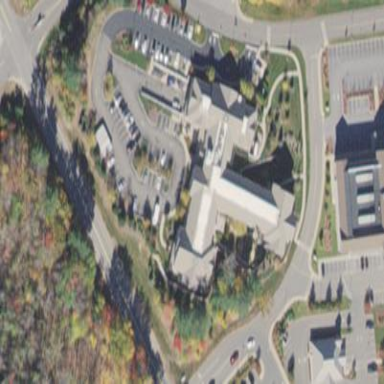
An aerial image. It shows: Nursing home building.